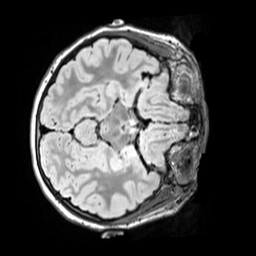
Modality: FLAIR
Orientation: axial
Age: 11
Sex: male
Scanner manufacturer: siemens
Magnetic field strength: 3 T
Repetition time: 5 s
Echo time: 0.388 s